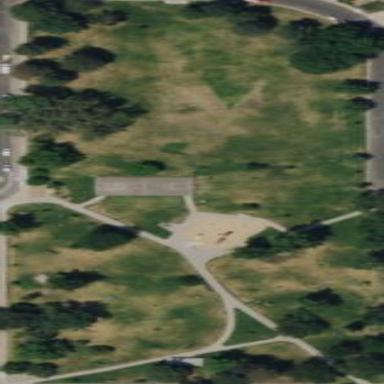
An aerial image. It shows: Lovely park for leisure and relaxation.